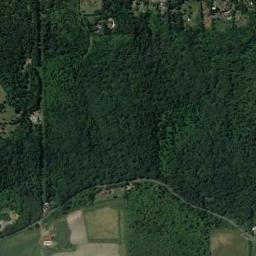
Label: forest